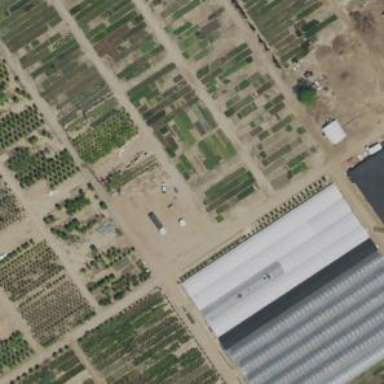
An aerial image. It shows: Greenhouse.